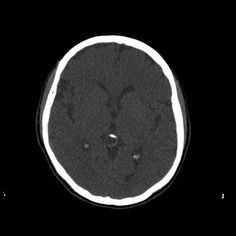
Label: notumor